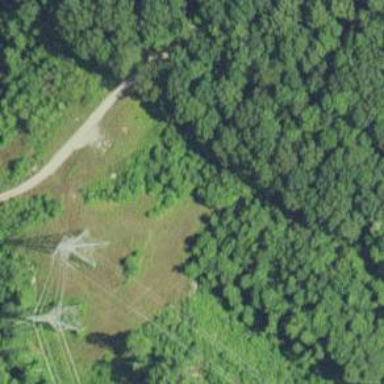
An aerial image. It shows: Power tower.